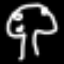
Label: mushroom